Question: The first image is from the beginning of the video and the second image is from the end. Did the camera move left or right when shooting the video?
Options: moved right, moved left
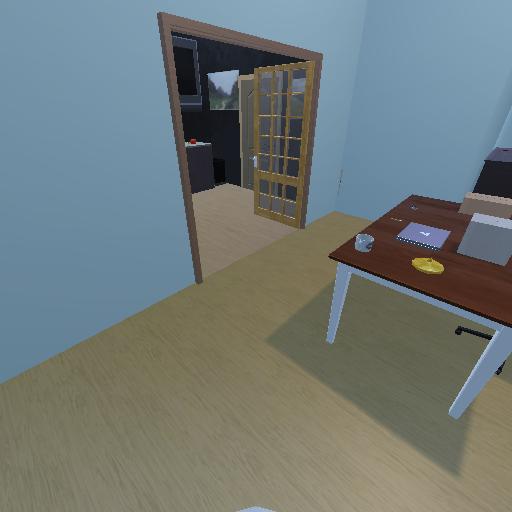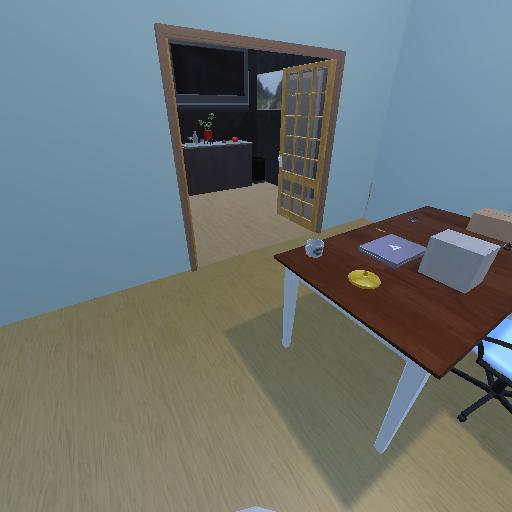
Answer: moved right